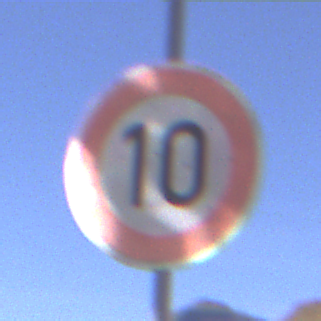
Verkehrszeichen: Geschwindigkeit10
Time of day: Midday
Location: Outdoor (Nature)
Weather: Clear
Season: NotSpecified
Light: Natural